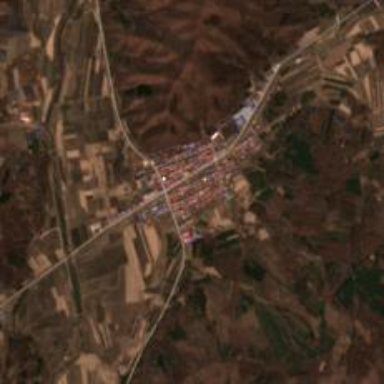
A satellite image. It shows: Township within town.